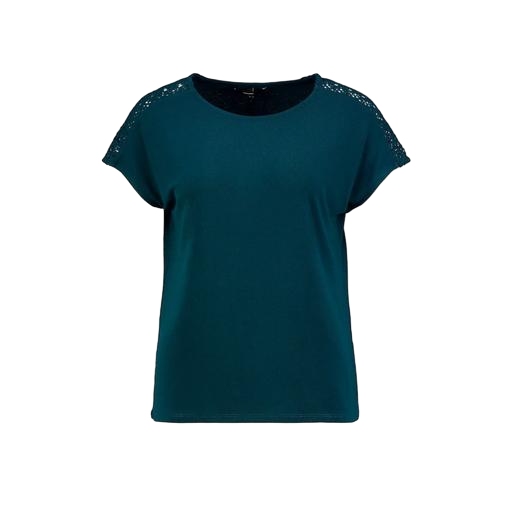
short-sleeve top only macy, lace-yoke t-shirt, cap-sleeved tee, white background